Aerial crown-view tile of a tropical tree (Barro Colorado Island, Panama), acquired 20240611:
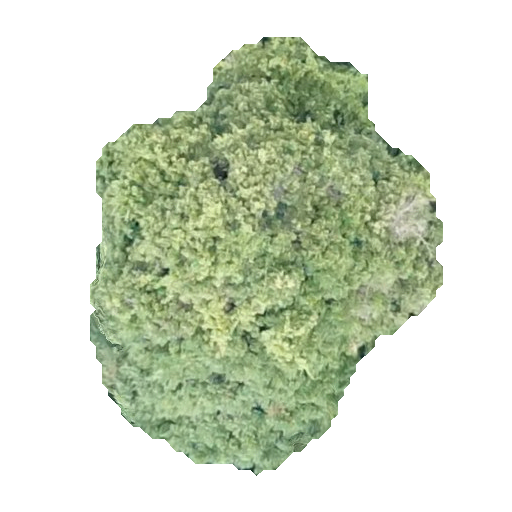
Species: Prioria copaifera
GBIF accepted scientific name: Prioria copaifera
Crown area: 167.747 m²